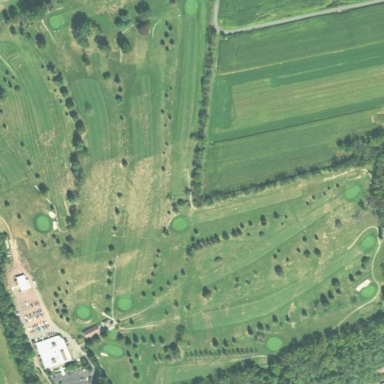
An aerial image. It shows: Golf course surrounded by greenery.